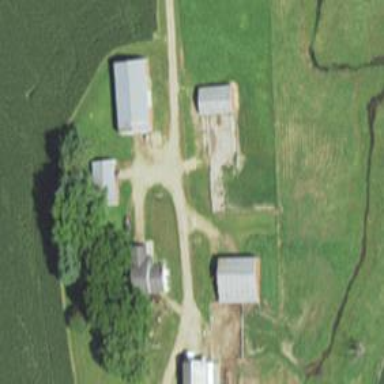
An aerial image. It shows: Driveway.